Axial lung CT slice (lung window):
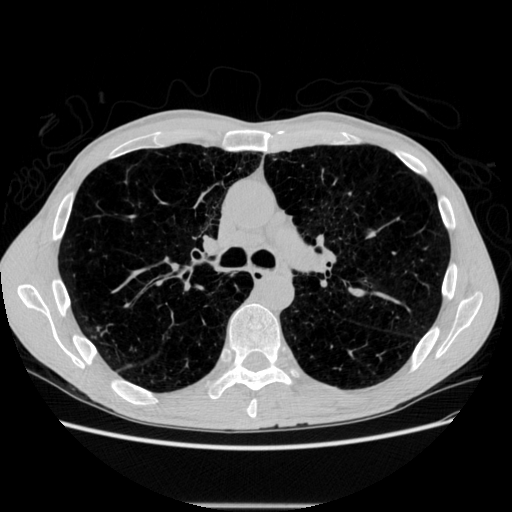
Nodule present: no